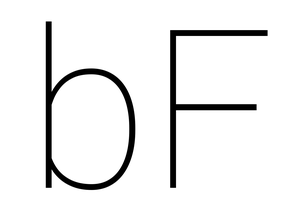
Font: Roboto_Thin